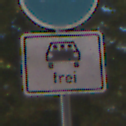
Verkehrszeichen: MehrfachbesetzePersonenkraftwagenFrei
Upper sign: Busssonderstreifen
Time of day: MorningAfternoon
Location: Outdoor (Nature)
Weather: Clear
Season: Summer
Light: Natural